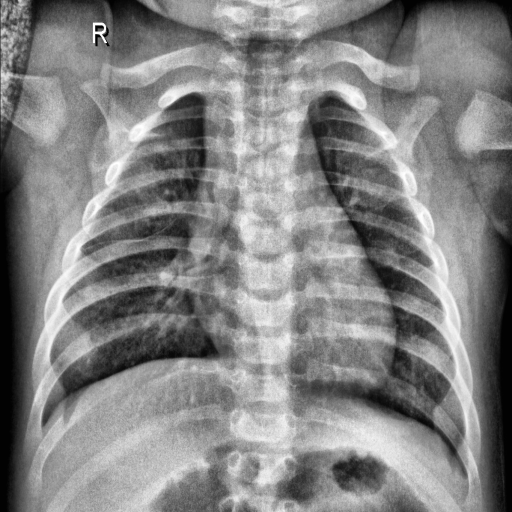
Finding: NORMAL